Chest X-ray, AP view. Patient: 60 years old, sex F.
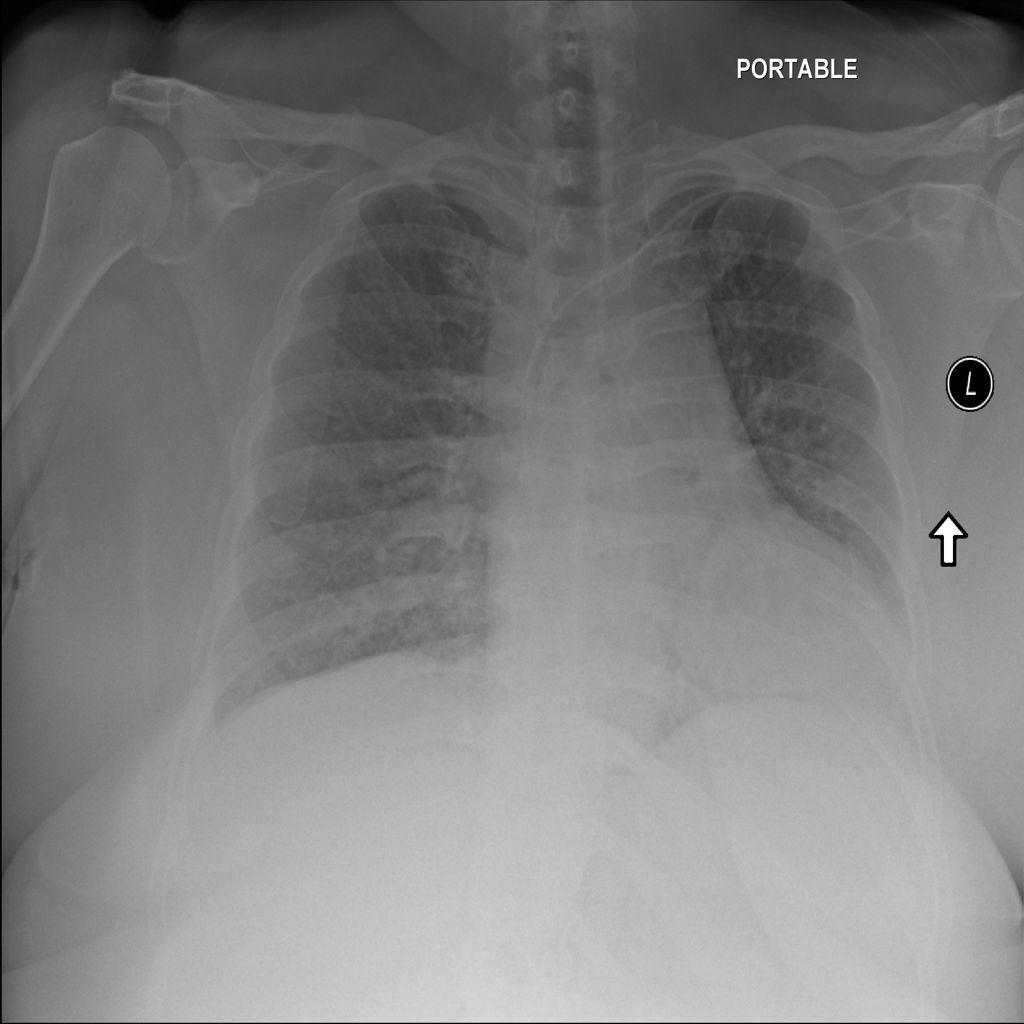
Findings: No Finding